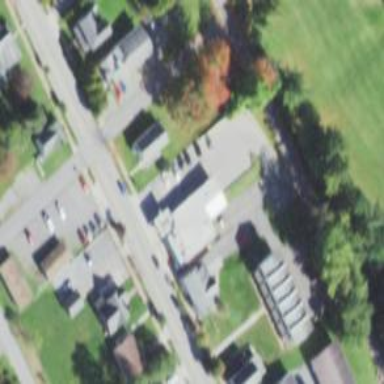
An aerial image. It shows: Convenience shop.